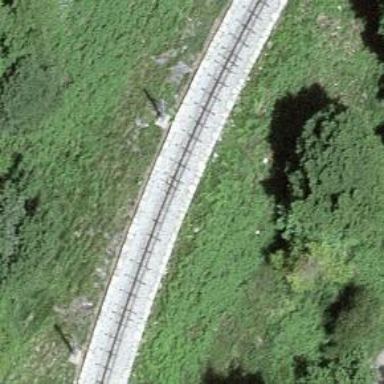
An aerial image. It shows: Narrow-gauge railway with electrified contact line.